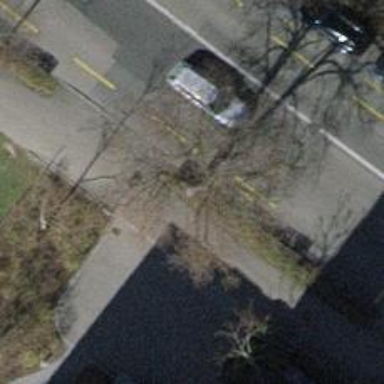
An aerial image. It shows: Avenue of trees.